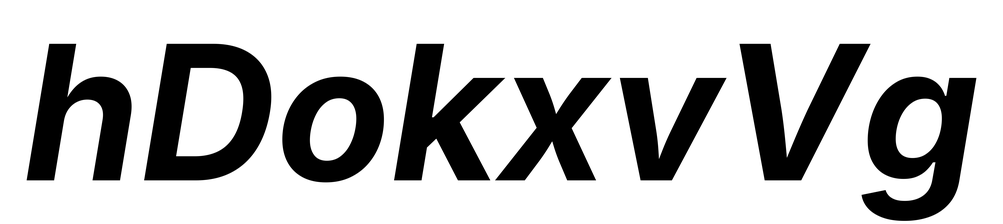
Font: Inter-Italic_Bold_Italic